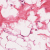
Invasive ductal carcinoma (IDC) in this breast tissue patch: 0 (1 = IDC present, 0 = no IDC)